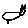
Label: cat